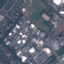
Land use / land cover class: Industrial